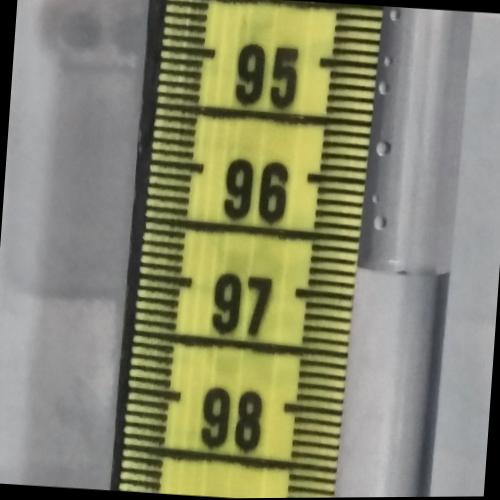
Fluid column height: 96.8 cm